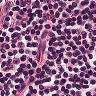
Metastatic tissue present: no